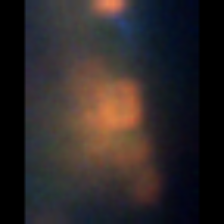
Taxon: Unknown_detritus
Group: Unknown